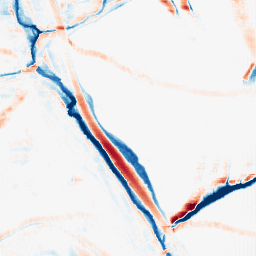
Category: morphological
Decomposition family: morphological_rect
Decomposition parameters: operation: average
width: 20
height: 10
Upsampling method: fft_zeropad
Upsampling parameters: scale: 2
Upsampling scale: 2